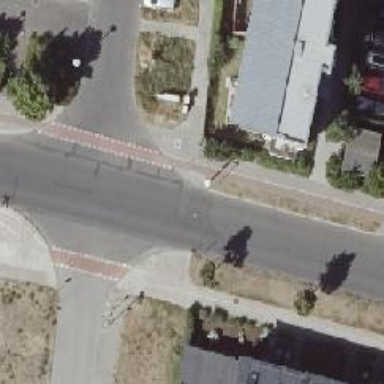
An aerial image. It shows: Tertiary road with asphalt surface and separate sidewalks. It also has cycle track on both sides.